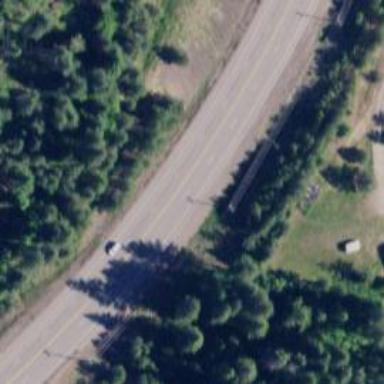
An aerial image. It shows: Trunk highway.